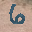
Label: 6